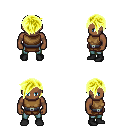
a pixel art fantasy rpg character, male body template, human, dark skin, leather chest armor, teal pants, gold pixie cut hairstyle, black shoes, four views (front, back, left, right), 2x2 character sprite sheet, small pixel art, hard edges, no anti-aliasing